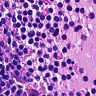
Metastatic tissue present: no